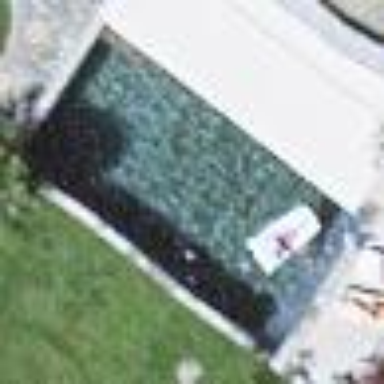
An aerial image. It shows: Swimming pool located in leisure land.